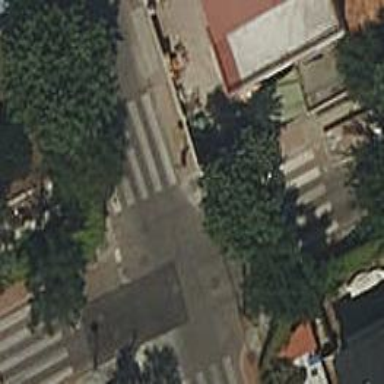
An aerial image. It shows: Asphalt footway with zebra crossing.